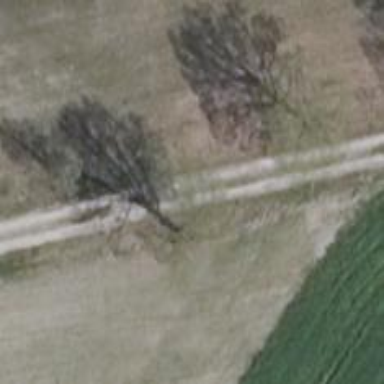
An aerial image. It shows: Row of deciduous broadleaved trees.